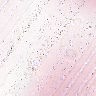
Metastatic tissue present: no